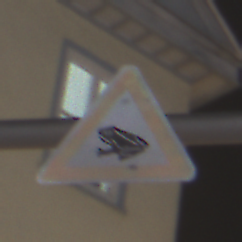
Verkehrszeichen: AmphibienwanderungRechts
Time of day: Night
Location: Outdoor (Urban)
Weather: Overcast
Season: Winter
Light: Artificial